The image is a 2-D grayscale rendering of a rotating-machine vibration signal (signal-to-image). Classify the rotor condition as one of: normal, misalignment, unbalance, looseness.
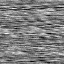
Answer: looseness